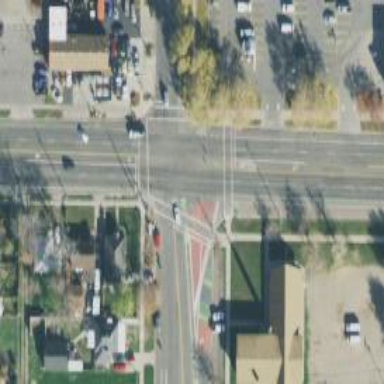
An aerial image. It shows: Crossing with line markings on the road.